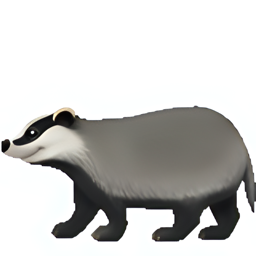
Name: badger
Emoji: 🦡
Group: Animals & Nature
Sub-group: animal-mammal